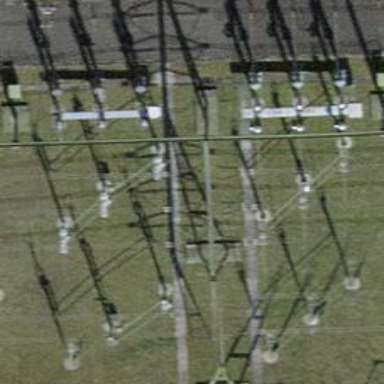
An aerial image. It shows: Insulator used in power systems.